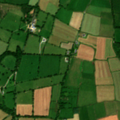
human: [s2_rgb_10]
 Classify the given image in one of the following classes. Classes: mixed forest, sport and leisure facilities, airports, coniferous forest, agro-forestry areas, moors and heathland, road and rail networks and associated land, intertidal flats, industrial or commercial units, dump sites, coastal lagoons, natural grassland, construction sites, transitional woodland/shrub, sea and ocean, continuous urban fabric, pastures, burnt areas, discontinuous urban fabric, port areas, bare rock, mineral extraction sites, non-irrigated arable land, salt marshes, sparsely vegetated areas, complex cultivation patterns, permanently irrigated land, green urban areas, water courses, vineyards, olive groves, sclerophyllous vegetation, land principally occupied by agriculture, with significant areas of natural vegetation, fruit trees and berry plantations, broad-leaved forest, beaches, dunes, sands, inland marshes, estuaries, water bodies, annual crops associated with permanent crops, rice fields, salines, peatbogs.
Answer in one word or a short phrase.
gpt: non-irrigated arable land, pastures, coniferous forest, transitional woodland/shrub